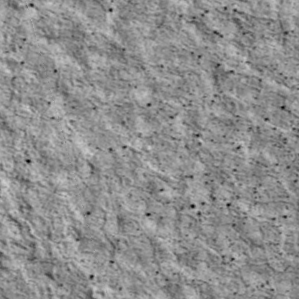
Label: non_frost